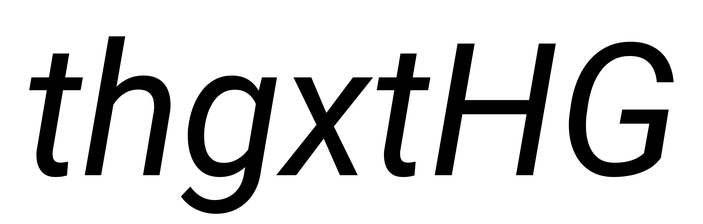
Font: Roboto-Italic_Italic